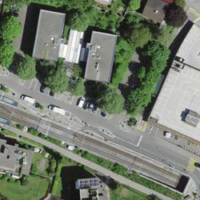
EUNIS habitat code: 55
Species observed at this site:
Cephalanthera longifolia